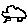
Label: car